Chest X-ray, AP view. Patient: 53 years old, sex F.
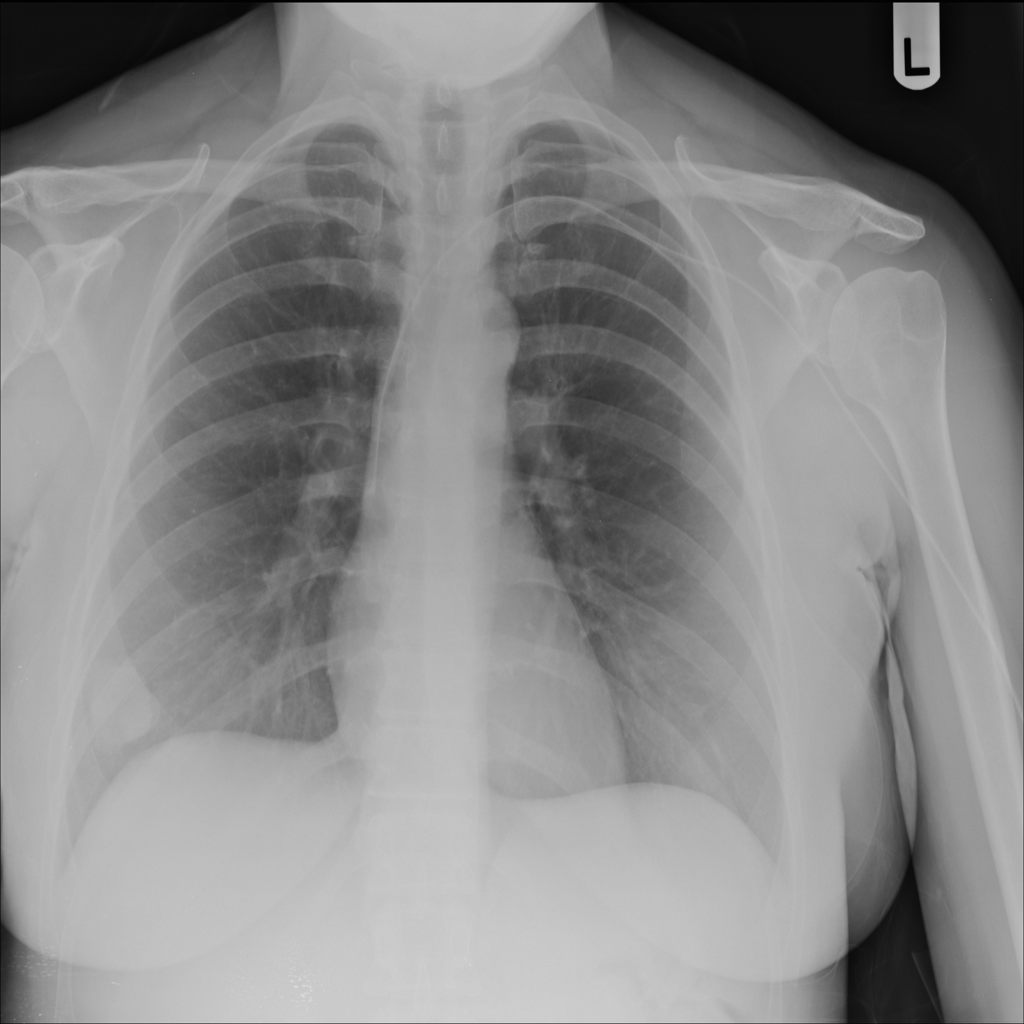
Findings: Nodule